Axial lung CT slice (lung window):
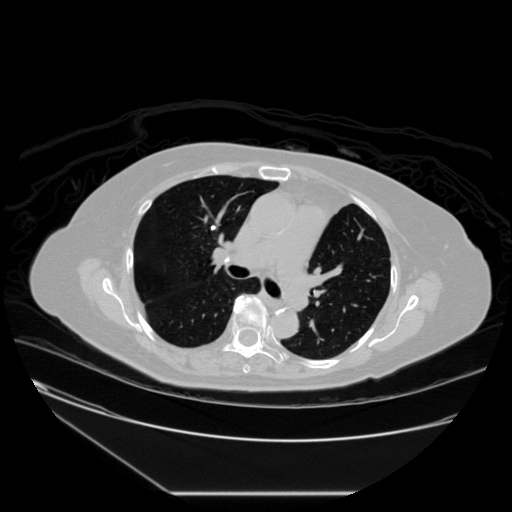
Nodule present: yes
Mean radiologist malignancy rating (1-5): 1